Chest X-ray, AP view. Patient: 49 years old, sex M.
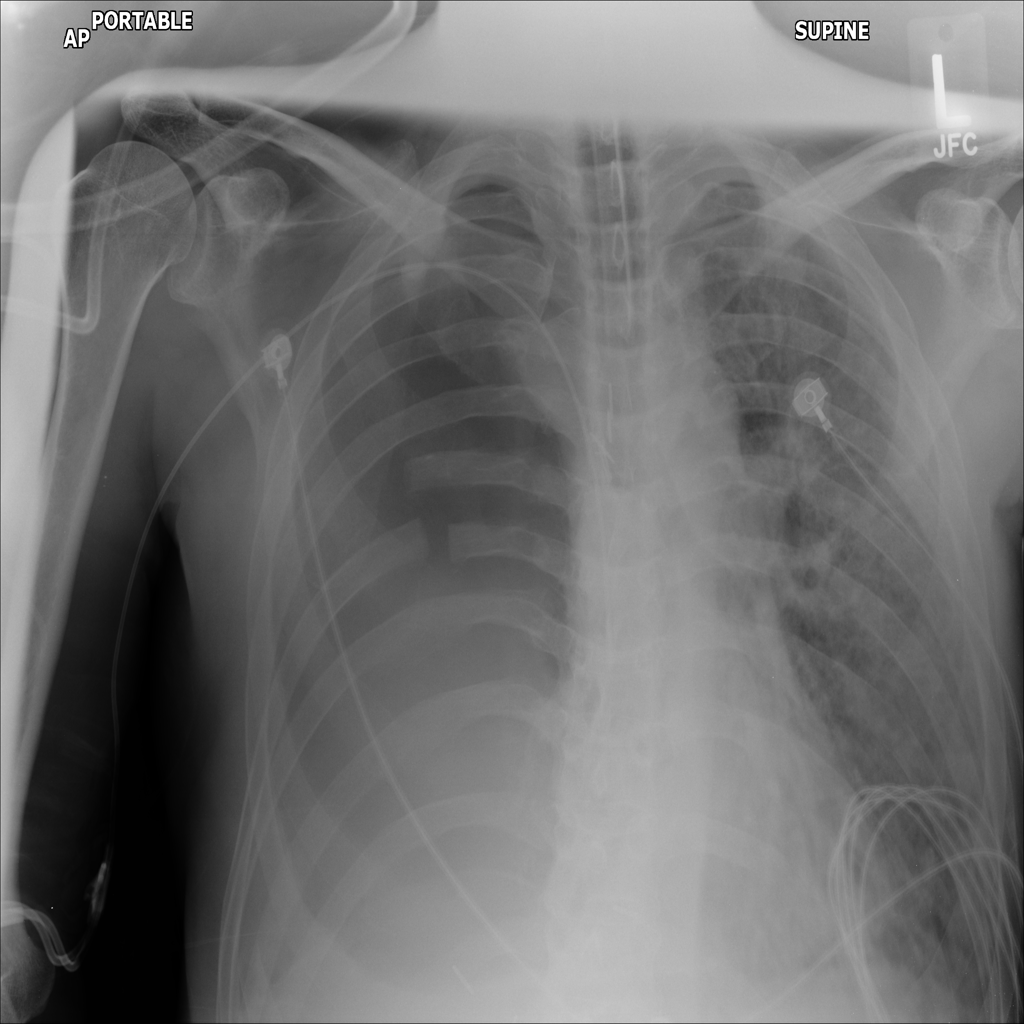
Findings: Infiltration